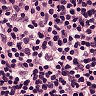
Metastatic tissue present: no